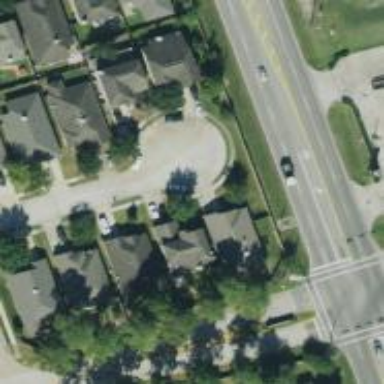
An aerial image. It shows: Circle designated as turning point on the road.